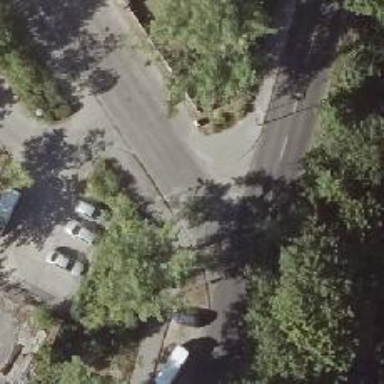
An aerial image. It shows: Road with "give way" sign.